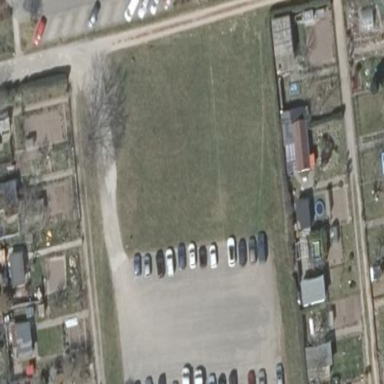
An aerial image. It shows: Parking area with surface.